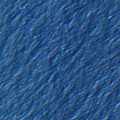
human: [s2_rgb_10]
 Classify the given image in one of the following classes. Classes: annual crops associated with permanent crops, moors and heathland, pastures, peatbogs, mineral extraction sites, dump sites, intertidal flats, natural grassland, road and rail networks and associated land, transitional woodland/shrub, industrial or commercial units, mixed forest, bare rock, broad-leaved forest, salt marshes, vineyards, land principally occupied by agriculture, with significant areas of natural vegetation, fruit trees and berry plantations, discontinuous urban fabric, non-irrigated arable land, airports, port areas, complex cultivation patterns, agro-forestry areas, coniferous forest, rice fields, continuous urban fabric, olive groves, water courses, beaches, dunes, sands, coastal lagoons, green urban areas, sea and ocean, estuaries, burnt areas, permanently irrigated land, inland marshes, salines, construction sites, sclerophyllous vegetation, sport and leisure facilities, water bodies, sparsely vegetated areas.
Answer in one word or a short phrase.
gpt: sea and ocean